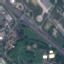
Land use / land cover: Highway